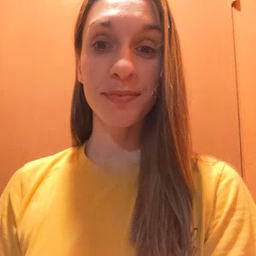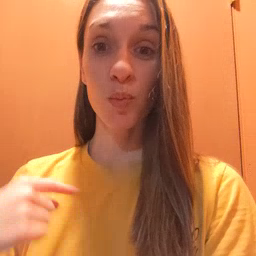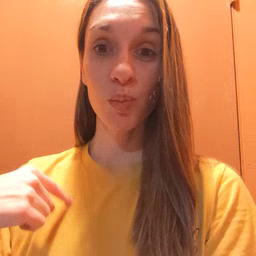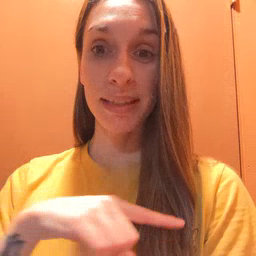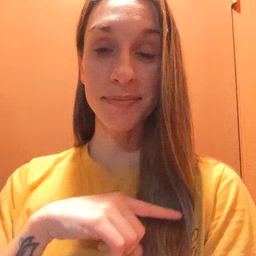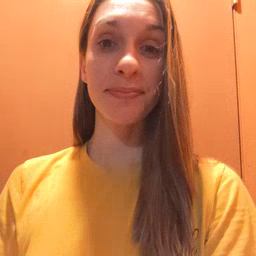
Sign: weus